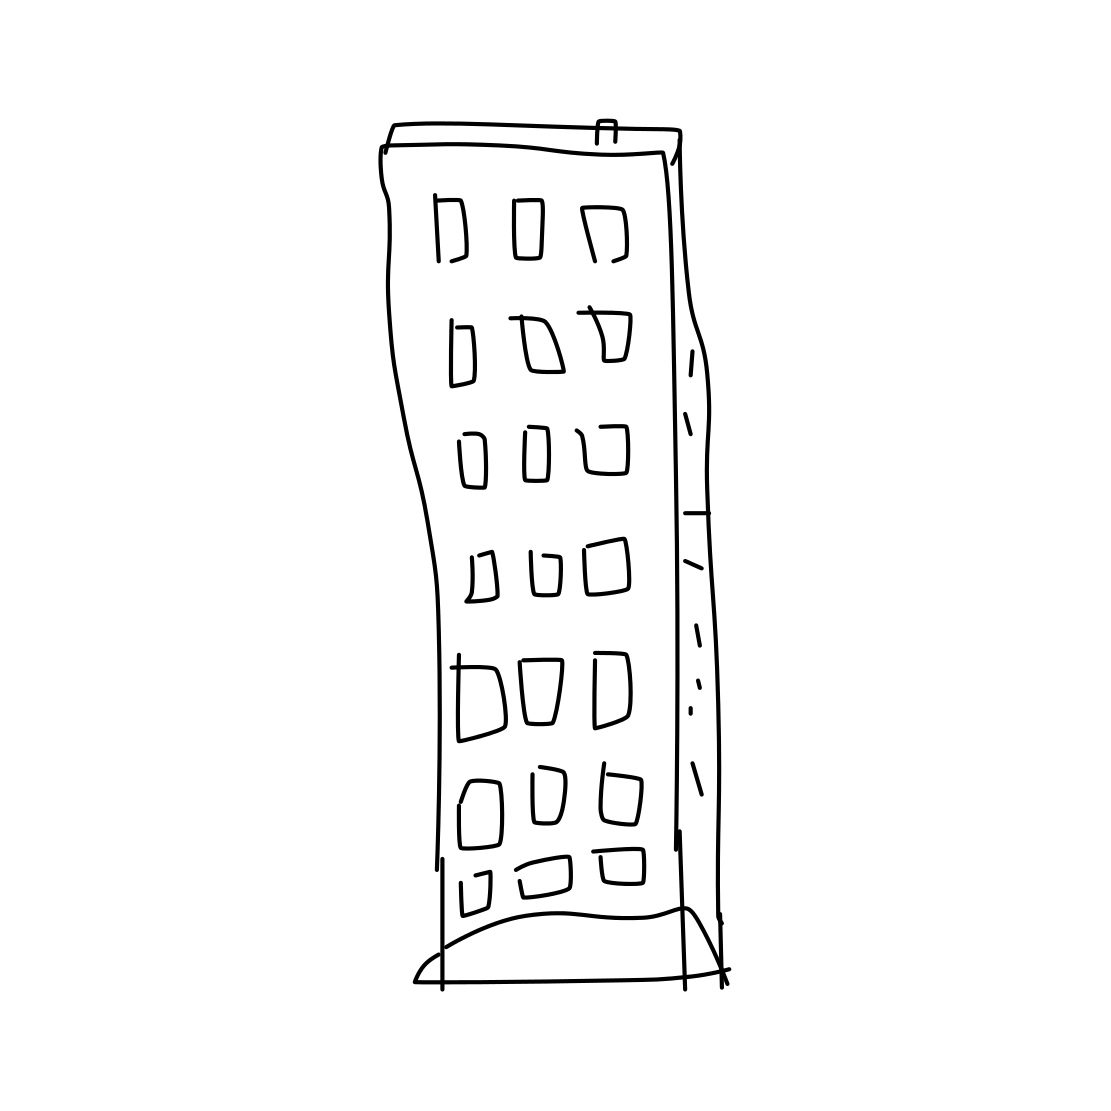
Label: skyscraper